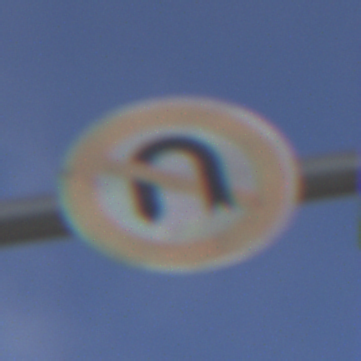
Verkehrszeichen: VerbotWenden
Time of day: SunriseSunset
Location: Outdoor (Nature)
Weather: PartlyCloudy
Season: NotSpecified
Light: Natural